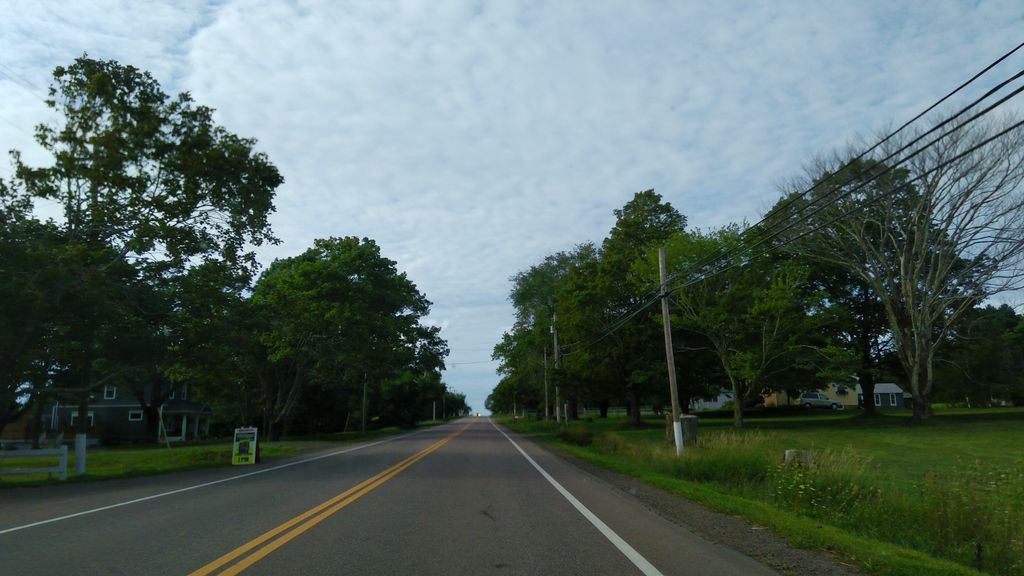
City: charlottetown